Question: What is the game called?
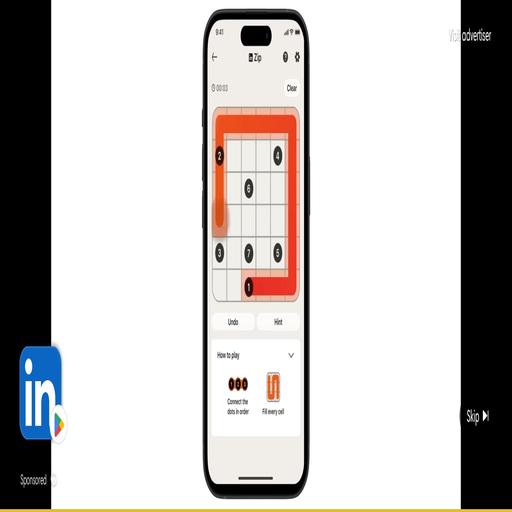
Answer: Zip